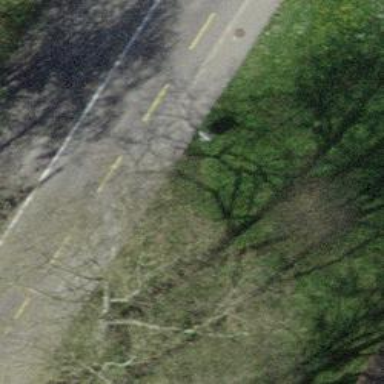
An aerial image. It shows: Beautiful avenue lined with broadleaved trees.